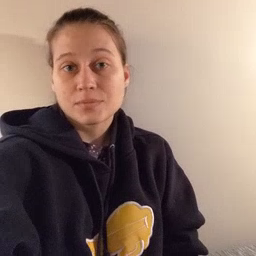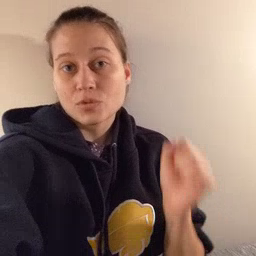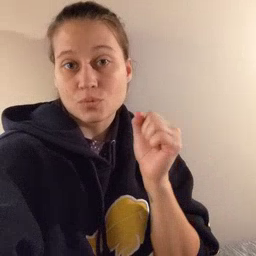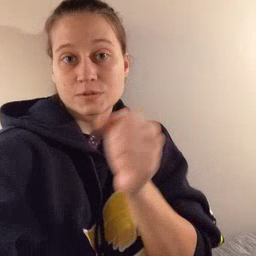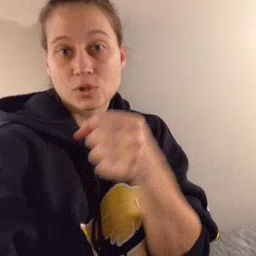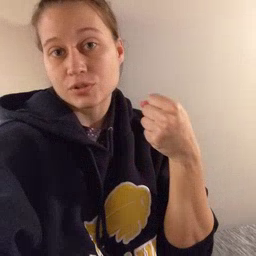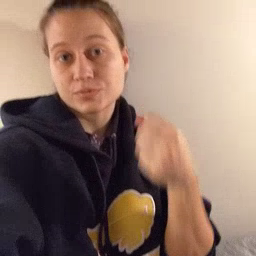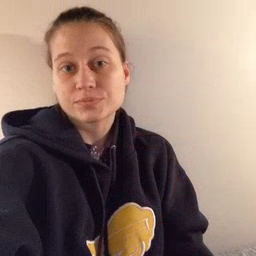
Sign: refrigerator